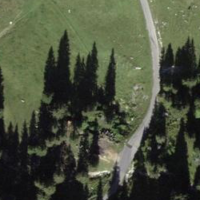
EUNIS habitat code: 41
Species observed at this site:
Tussilago farfara